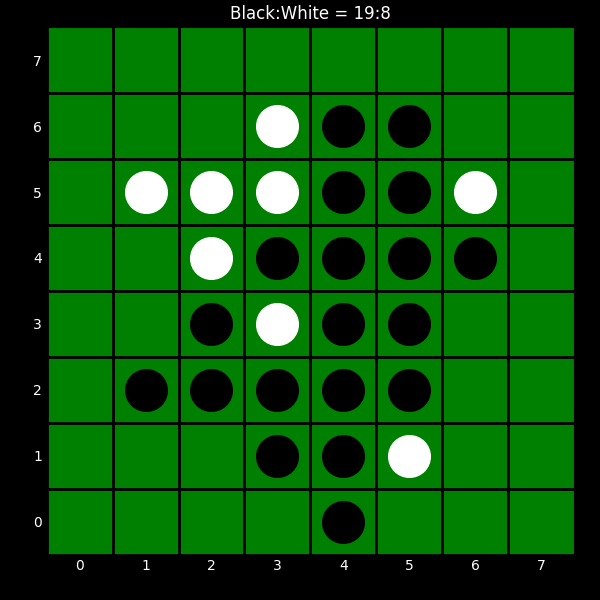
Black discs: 19
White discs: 8